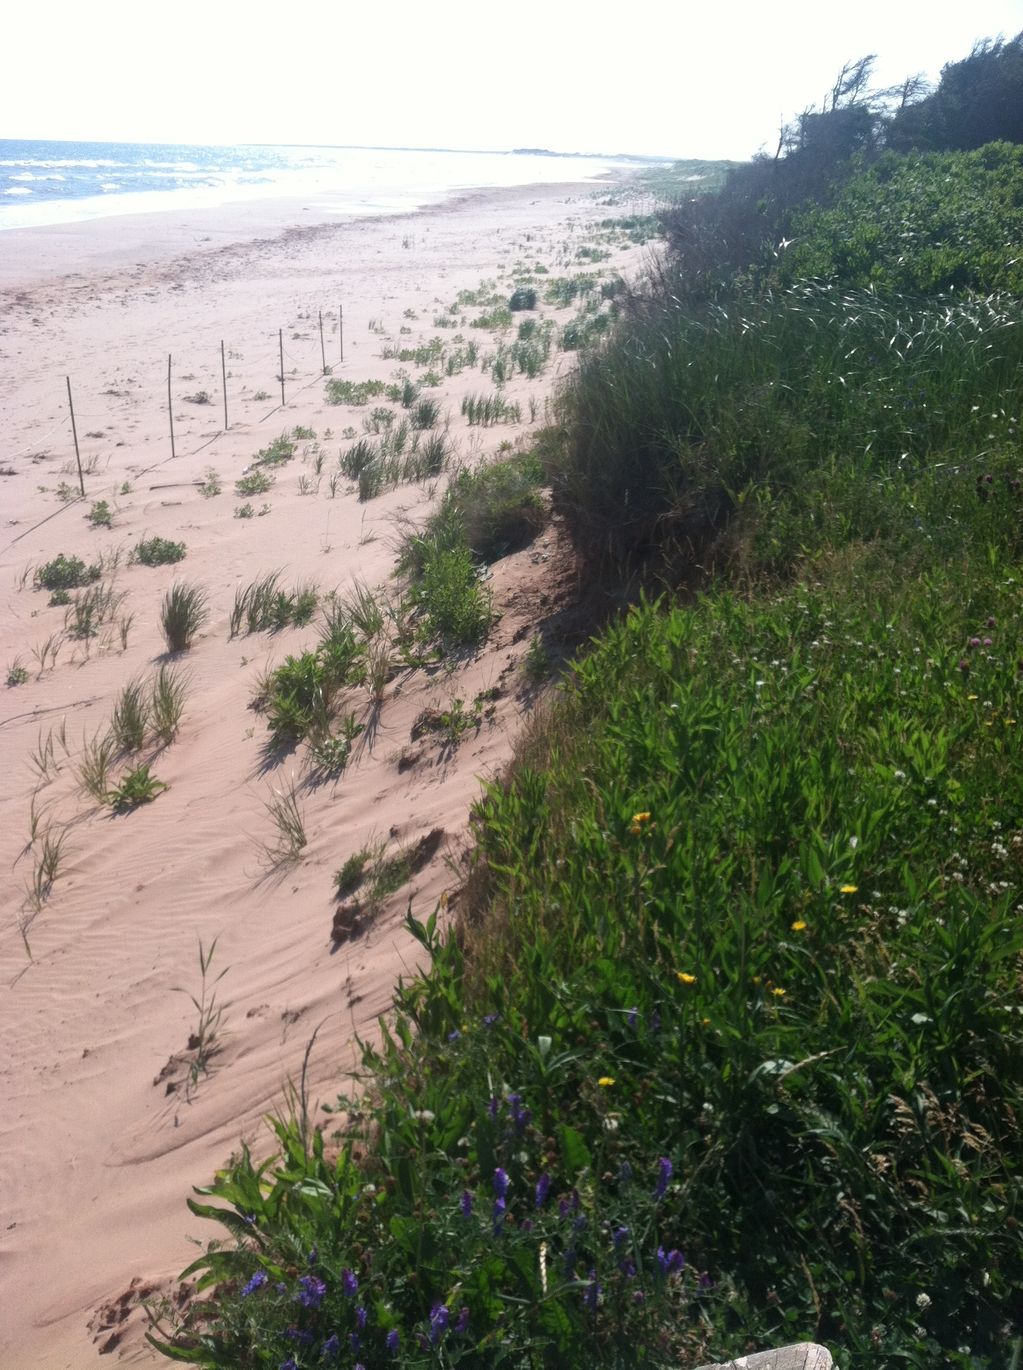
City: charlottetown